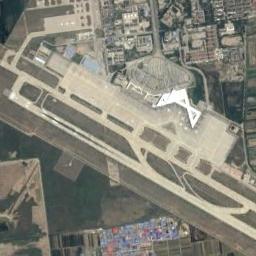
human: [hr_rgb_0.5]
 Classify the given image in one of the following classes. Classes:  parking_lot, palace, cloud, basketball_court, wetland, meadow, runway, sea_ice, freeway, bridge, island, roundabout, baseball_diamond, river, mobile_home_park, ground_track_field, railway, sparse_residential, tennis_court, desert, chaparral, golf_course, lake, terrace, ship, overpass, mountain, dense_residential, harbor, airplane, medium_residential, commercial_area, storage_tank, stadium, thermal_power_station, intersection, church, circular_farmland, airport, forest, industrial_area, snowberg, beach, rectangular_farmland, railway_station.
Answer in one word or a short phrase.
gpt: airport